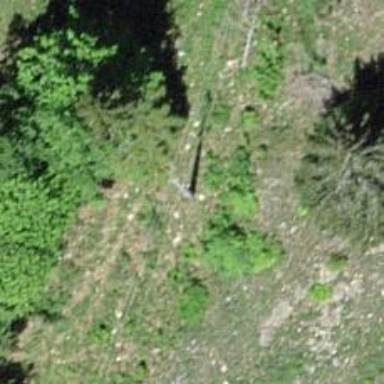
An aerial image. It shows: Power pole.